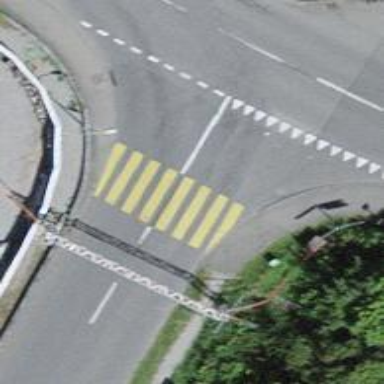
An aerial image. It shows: Uncontrolled zebra crossing with zebra markings.